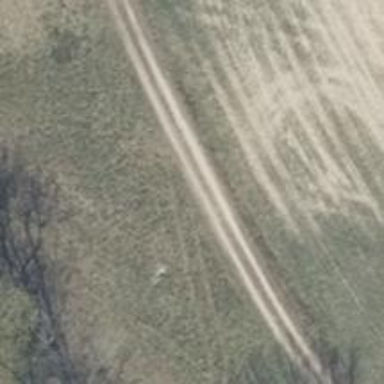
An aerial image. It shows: Dirt track road with grade3 tracktype.